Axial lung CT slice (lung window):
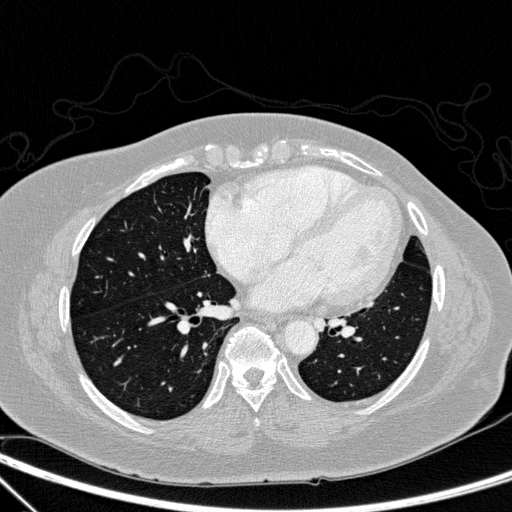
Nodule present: no